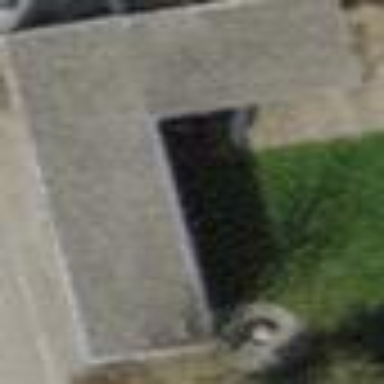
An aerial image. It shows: Flat roof on top of building.